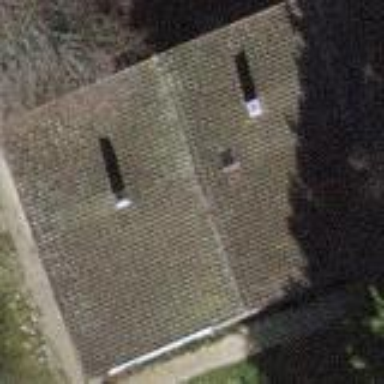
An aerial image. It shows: Gabled roofed house.